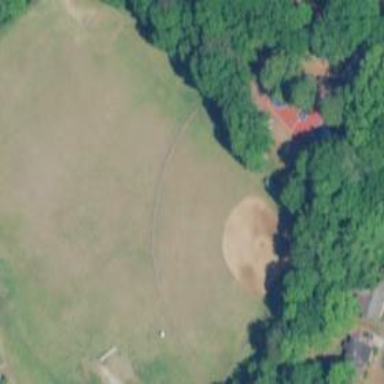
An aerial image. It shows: Baseball pitch for leisure and sports activities.